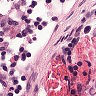
Metastatic tissue present: no